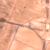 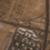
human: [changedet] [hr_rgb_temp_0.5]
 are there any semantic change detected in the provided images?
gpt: Some buildings appeared below the horizontal street.